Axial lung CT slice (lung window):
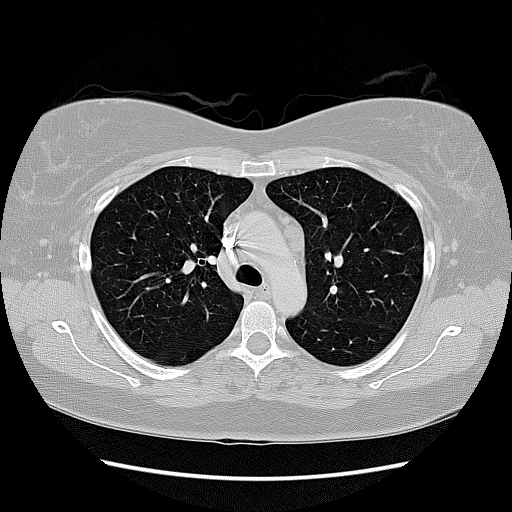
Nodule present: no